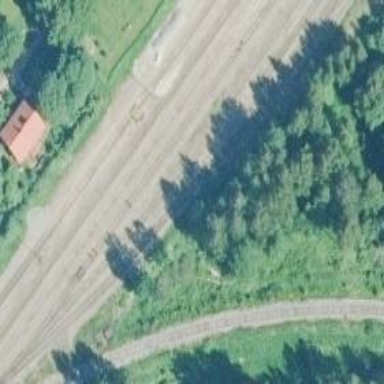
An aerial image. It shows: Railway yard.